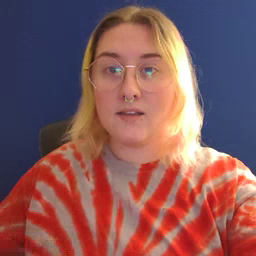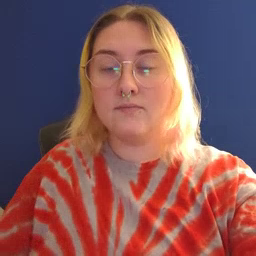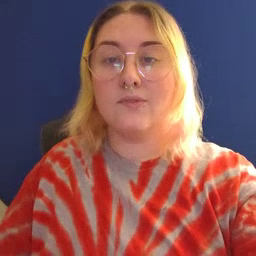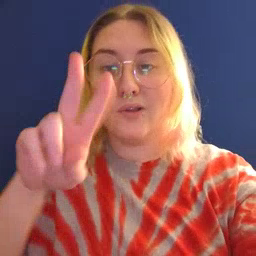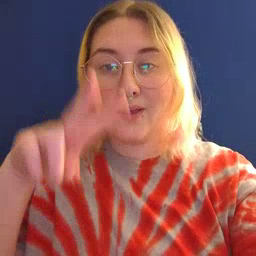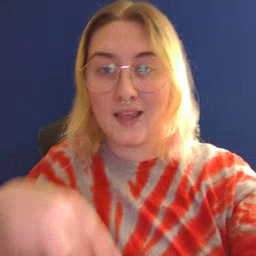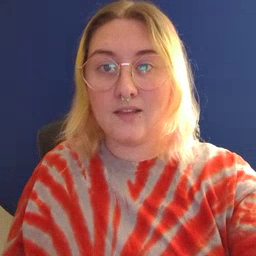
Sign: read